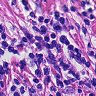
Metastatic tissue present: no